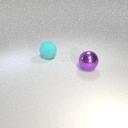
large purple metal sphere to the right of large cyan rubber sphere